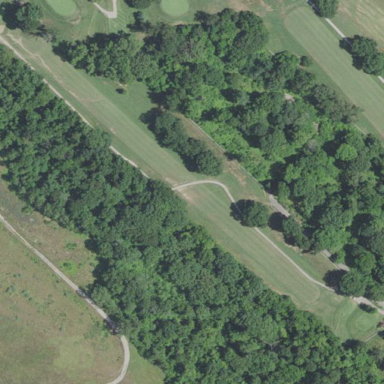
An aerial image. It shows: Grassy area designated as golf fairway.